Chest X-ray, PA view. Patient: 64 years old, sex F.
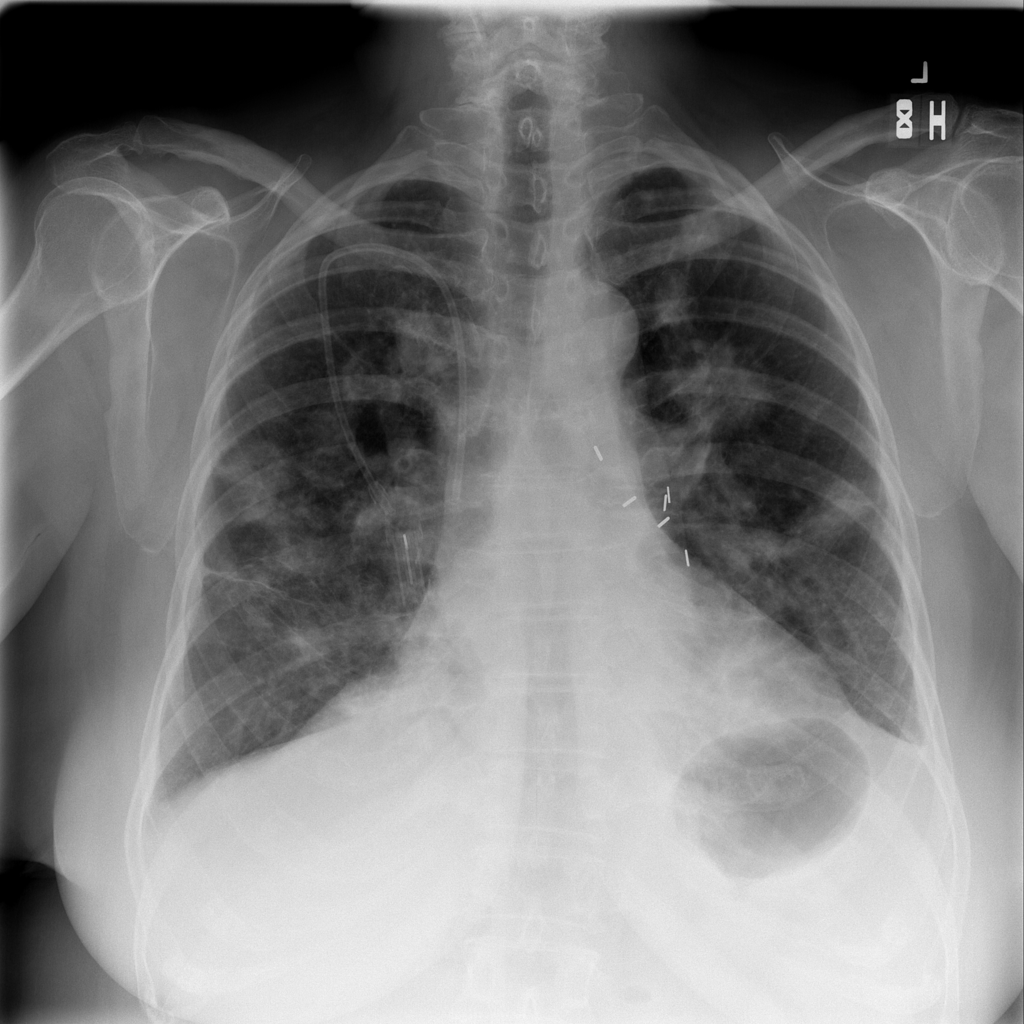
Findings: Infiltration, Mass, Nodule